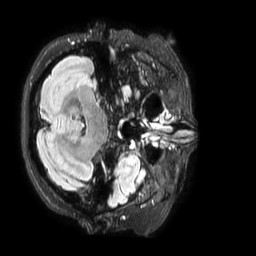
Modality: FLAIR
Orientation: axial
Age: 51
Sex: female
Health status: ill
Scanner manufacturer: philips
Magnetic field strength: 3 T
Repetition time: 4.8 s
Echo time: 0.34 s